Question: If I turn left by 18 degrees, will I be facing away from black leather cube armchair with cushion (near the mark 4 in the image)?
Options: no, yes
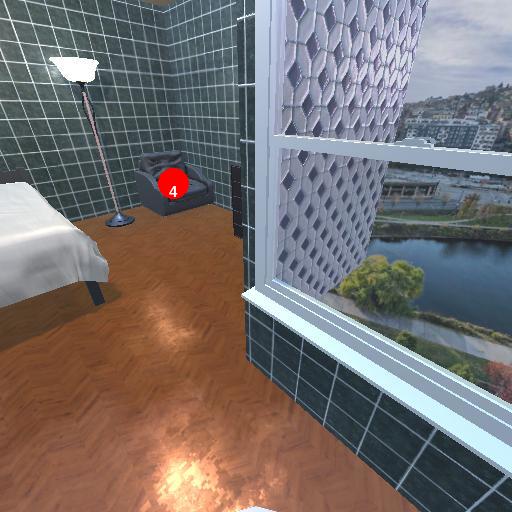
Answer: no